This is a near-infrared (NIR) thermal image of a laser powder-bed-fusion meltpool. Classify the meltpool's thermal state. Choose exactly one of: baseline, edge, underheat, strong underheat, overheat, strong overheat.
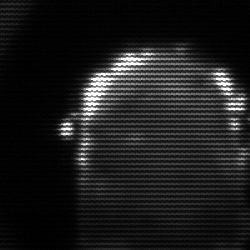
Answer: baseline